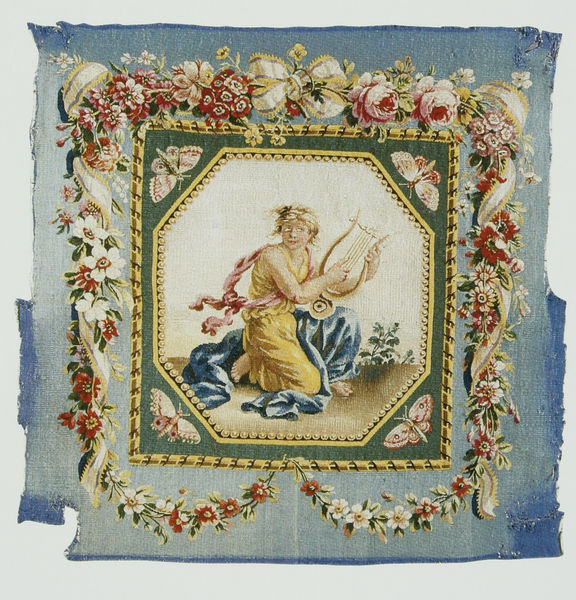
Titel: Sitzbezug
Standort: St. Petersburg
Institution: Schloss Pawlowsk
Schlagwörter: blau, blätter, flügel, gott, mann, schatten, weiß, gelb, grün, mädchen, ausschnitt, blume, blumen, frau, grau, hell, hintergrund, licht, blüten, rose, rosen, rot, tuch, muster, ornament, schleife, blond, jung, arm, band, falten, mensch, rahmen, bild, instrument, erde, boden, bestickt, figur, gewand, gold, stickerei, stoff, decke, blatt, girlande, musik, musiker, pflanze, perlen, rosa, seide, umrandung, engel, ranken, hellblau, schärpe, füße, farbe, töne, blümchen, rand, luft, wehen, kissen, bezug, bordüre, gobelin, spielen, wandteppich, floral, musizieren, ornamente, verzierung, melancholie, muse, junge, knie, foto, spiel, antike, fuss, rechteck, zweig, symmetrisch, barfuß, künstler, knien, kranz, schmetterling, ranke, girlanden, singen, briefmarke, knieend, kniend, blumenkranz, tapisserie, blumengirlande, blumenranke, laute, saiten, gestickt, schmetterlinge, harfe, gewebe, lyra, vegetabil, textil, leier, quadrat, falter, musikerin, polsterbezug, achteck, musikant, zerfetzt, spielmann, harfenspieler, leierspieler, biedermayer, genäht, gewnad, orfeus, harfespieler, wehmut, ausgefranzt, ausgeblichen, umrankt, ausgefranst, stickarbeit, geatickt, instrumnet, orfeu, papillons, harfinistin, harphe, e, nlumen, sgeweb3